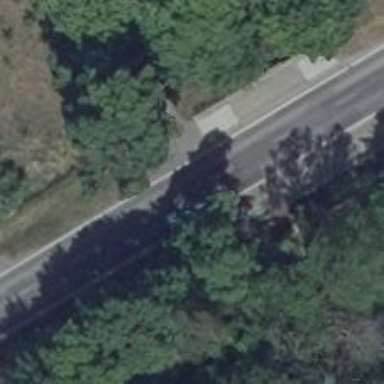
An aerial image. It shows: Secondary road with asphalt surface.